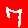
Digit: 7